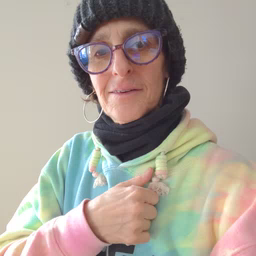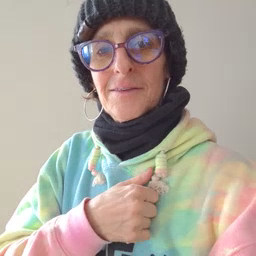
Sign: bird